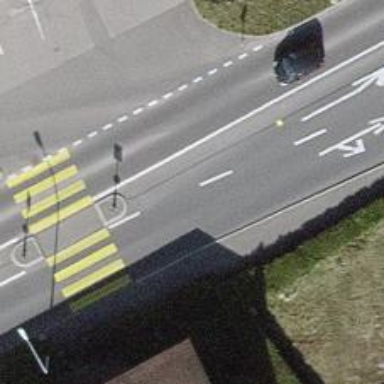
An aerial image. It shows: Zebra crossing on the road.